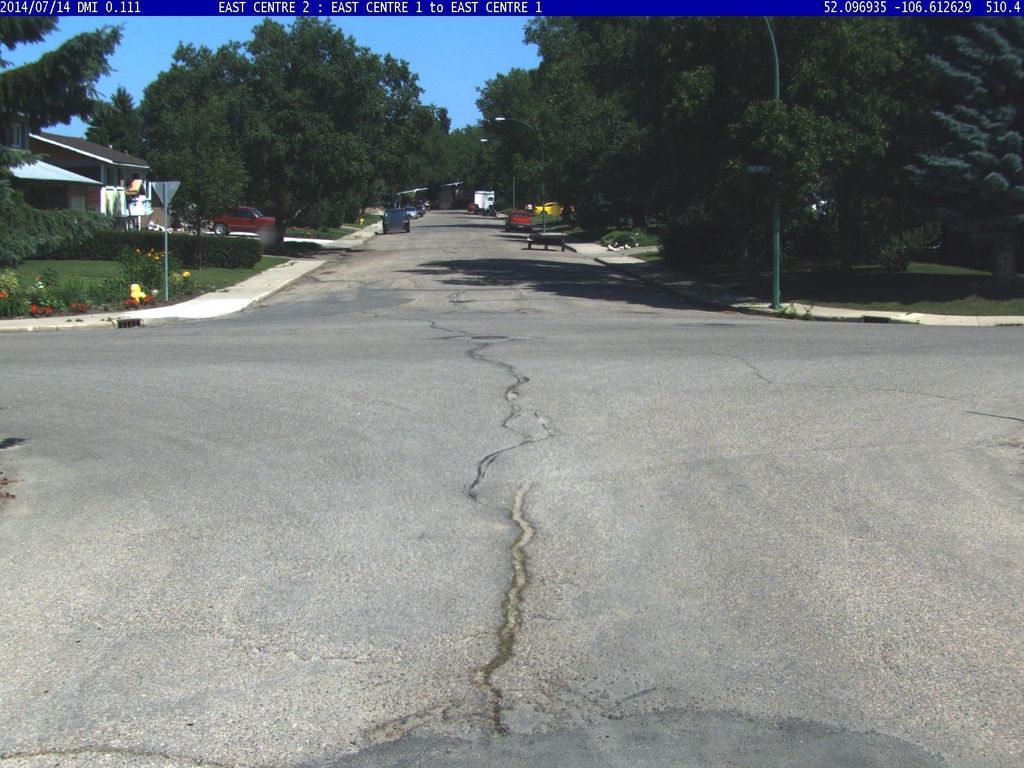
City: saskatoon